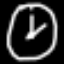
Label: clock